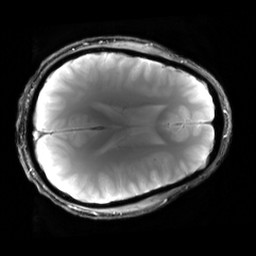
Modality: T2starw
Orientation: axial
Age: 22
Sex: male
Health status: healthy
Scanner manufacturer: siemens
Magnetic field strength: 3 T
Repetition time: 0.7 s
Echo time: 0.02 s